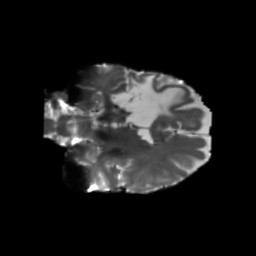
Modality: T2w
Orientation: coronal
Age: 46
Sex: female
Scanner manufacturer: siemens
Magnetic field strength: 3 T
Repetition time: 5.25 s
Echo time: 0.08 s